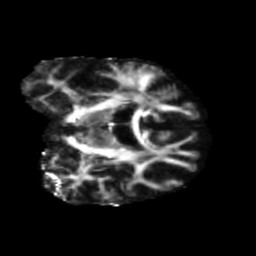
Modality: FA
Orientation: coronal
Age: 73
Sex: female
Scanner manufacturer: siemens
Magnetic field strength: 3 T
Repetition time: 5.25 s
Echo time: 0.08 s